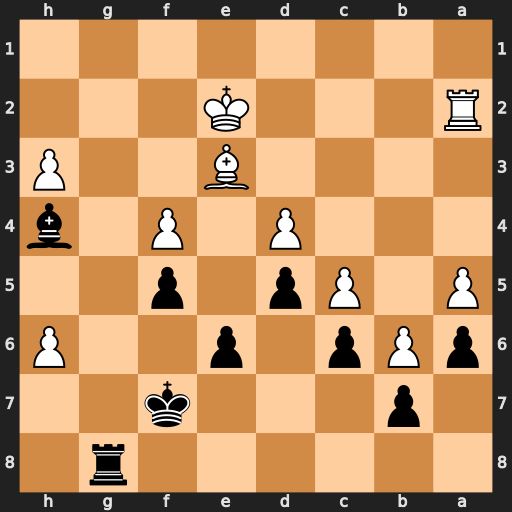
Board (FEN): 6r1/1p3k2/pPp1p2P/P1Pp1p2/3P1P1b/4B2P/R3K3/8
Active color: b
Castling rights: -
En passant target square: -
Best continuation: Rg2+ Kd3 Rxa2